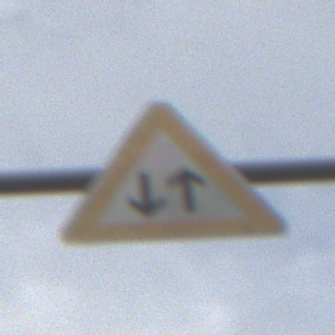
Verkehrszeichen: Gegenverkehr
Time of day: MorningAfternoon
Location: Outdoor (Nature)
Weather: Overcast
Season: NotSpecified
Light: Natural